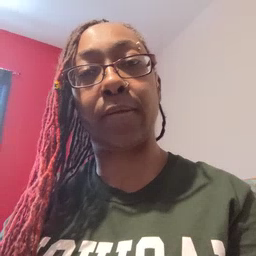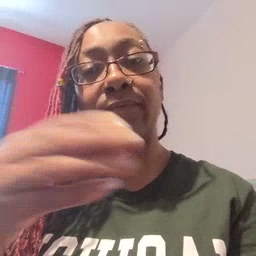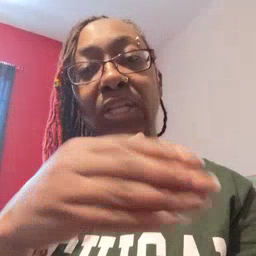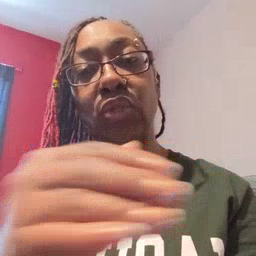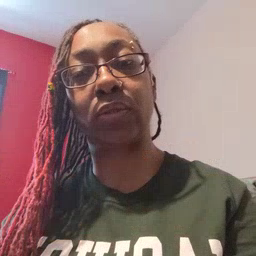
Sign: fish